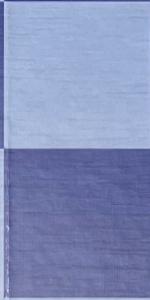
Label: Empty